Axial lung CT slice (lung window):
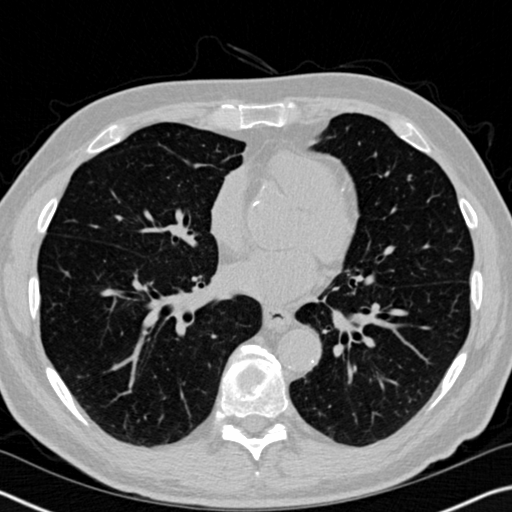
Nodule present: no